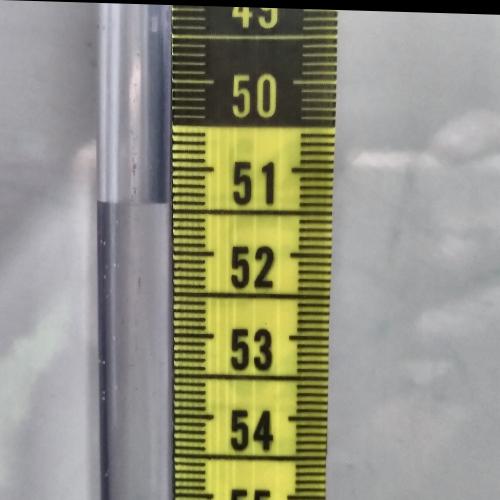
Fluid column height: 51.4 cm